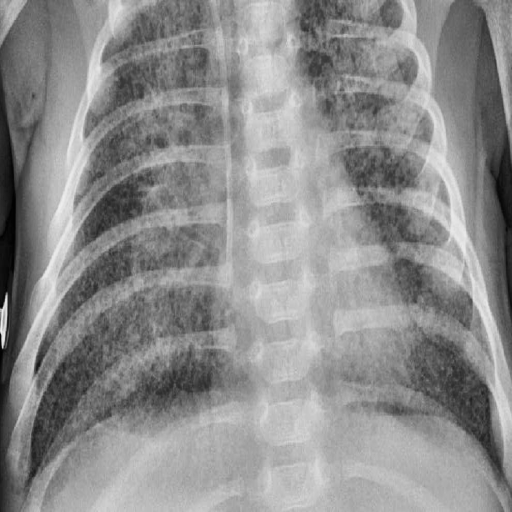
Finding: PNEUMONIA